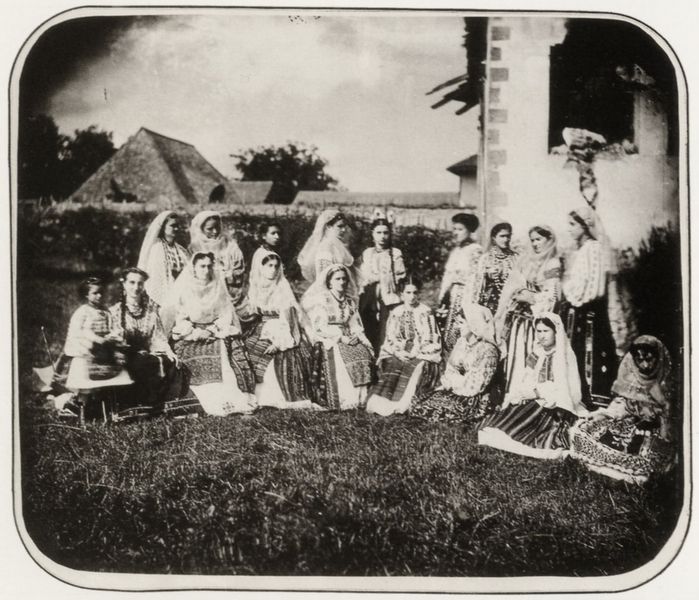
Titel: Trachtengruppe in Campulung
Künstler: Carol Szathmari
Standort: Köln
Institution: Agfa Photo-Historama
Schlagwörter: baum, gruppe, himmel, mann, weiß, wolken, bäume, frauen, landschaft, menschen, mädchen, sitzen, fenster, frau, frisuren, grau, kleid, kleider, schwarz, dach, gebäude, gras, haus, schleier, tuch, wiese, fest, gesellschaft, haube, muster, rock, architektur, geschichte, stehen, steine, bild, gruppenbildnis, portrait, porträt, feld, häuser, kirche, land, gewand, haare, tücher, familie, kind, arbeit, kinder, rund, garten, schürze, ecke, röcke, schürzen, dorf, mauer, hecke, hof, braut, kopftuch, zopf, grass, foto, fotografie, außen, strohdach, draußen, schwarz-weiss, knien, fasching, volk, gruppenbild, photo, halbkreis, tracht, ländlich, kniend, kopftücher, bauernhaus, trachten, hochzeit, im freien, abgerundet, tradition, zelt, schürtze, gruppenfoto, gruppenphoto, reet, kultur, osteuropa, ungarn, festkleider, leon, rebdach, arbei, fest tracht, osteurops, brautjungfern, minderheit, schleier#